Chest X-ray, AP view. Patient: 40 years old, sex M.
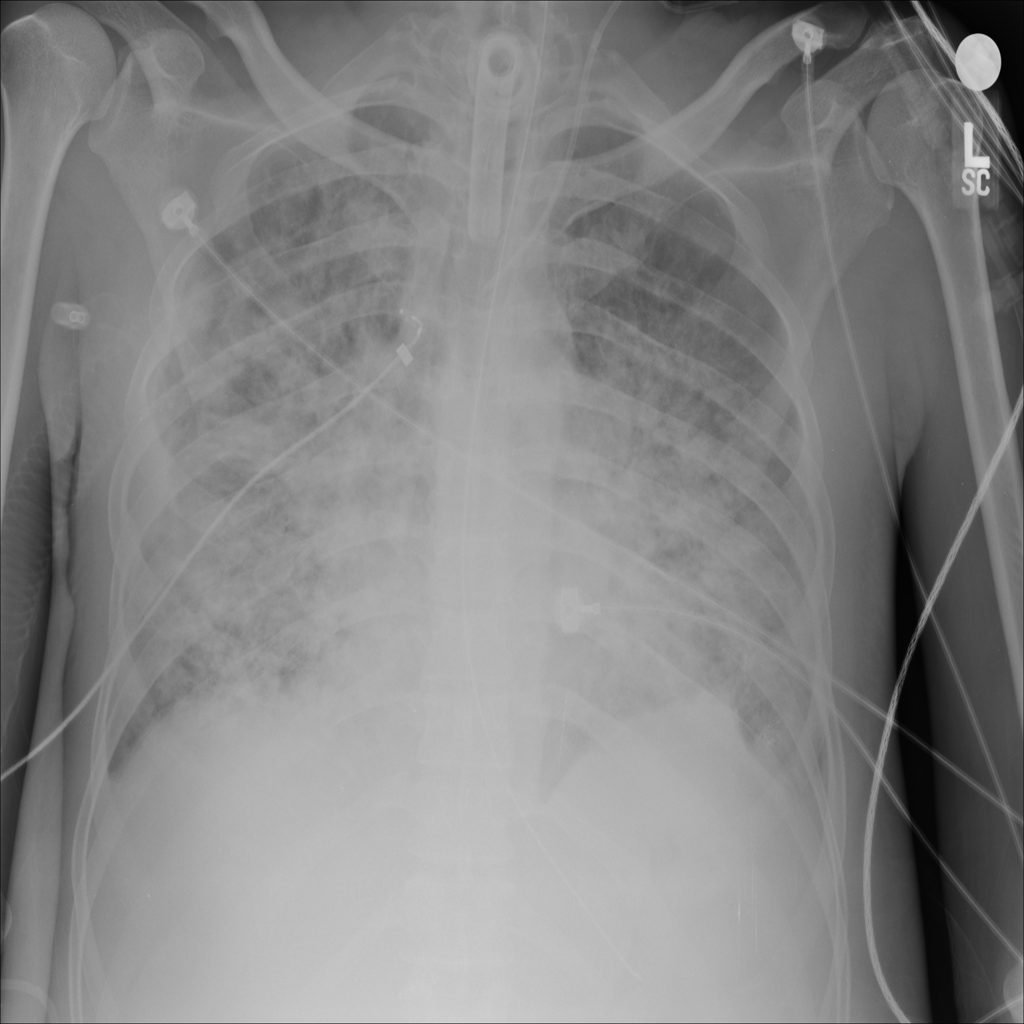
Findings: Infiltration